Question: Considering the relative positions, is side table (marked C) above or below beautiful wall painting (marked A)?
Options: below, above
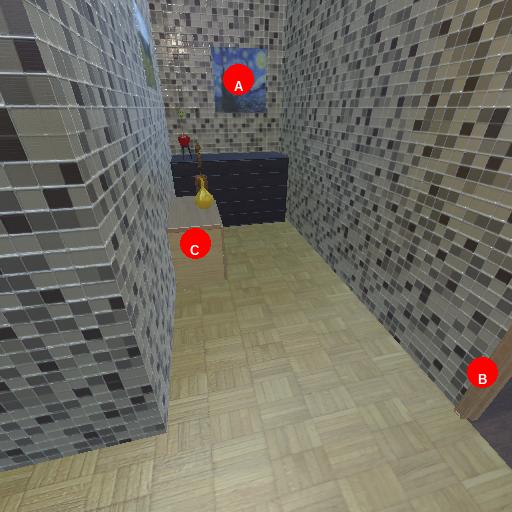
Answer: below